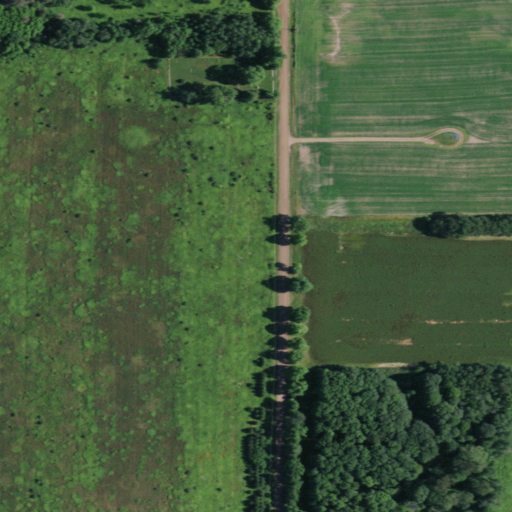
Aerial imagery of mountain in New York named Beech Hill containing pasture, cultivated crops, deciduous forest, open development, low intensity development, and medium intensity development